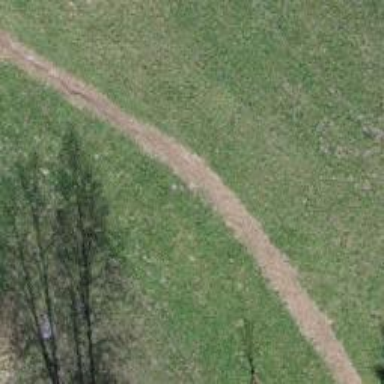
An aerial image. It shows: Path on the ground.